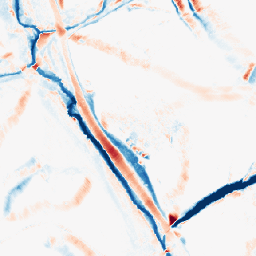
Category: morphological
Decomposition family: morphological_diamond
Decomposition parameters: operation: average
radius: 10
Upsampling method: area
Upsampling parameters: scale: 4
Upsampling scale: 4